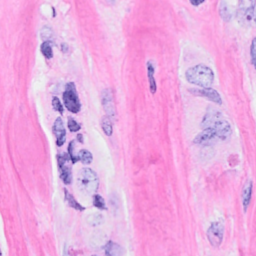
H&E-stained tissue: Breast